Interaction volume radius: 5 \u00c5
Interaction volume height: 15 \u00c5
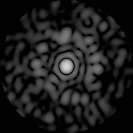
Disorder parameter: 0.7533